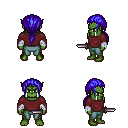
a pixel art fantasy rpg character, male body template, orc, green skin, maroon long-sleeve shirt, teal pants, blue ponytail hairstyle, white cloth bandages, dagger, four views (front, back, left, right), 2x2 character sprite sheet, small pixel art, hard edges, no anti-aliasing